Question: I am trying to highlight ranges or areas of a graph in Google Chart api. I need both lines and areas. I found documentation for it in the deprecated version of Google Chart with static images (<URL>, but I can't find any documentation on how to do it in the new version. This is what i'm trying to achieve:

Thanks!
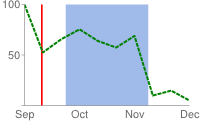
Answer: You need to use a ComboChart to get multiple different types of series into one chart. You need an "area" series to get the colored area. There are a few different ways to get a vertical line, but given that you're already going to have to use a ComboChart to make the colored area, you might as well use the same technique to draw the vertical line. Here's some sample code that creates a chart like this:
'''
function drawChart() {
var data = new google.visualization.DataTable();
data.addColumn('number', 'X');
data.addColumn('number', 'Y');
data.addColumn('number', 'Area');
data.addColumn('number', 'Vertical Line');
data.addRows([
[1, 5, null, null],
[2, 4, null, null],
[3, 6, null, null],
[4, 2, null, null],
[5, 2, null, null],
[6, 5, null, null],
[7, 8, null, null],
[8, 9, null, null],
[9, 3, null, null],
[10, 6, null, null],
// add data for the area background
// start of area:
[5, null, 0, null], // make sure the bottom value here is as low or lower than the min value you want your chart's y-axis to show
[5, null, 10, null], // make sure the top value here is as high or higher than the max value you want your chart's y-axis to show
// end of area:
[8, null, 10, null], // use the same max value as the start
[8, null, 0, null], // use the same min value as the start
// add data for line:
[3, null, null, 0], // use the same min value as the area
[3, null, null, 10] // use the same max value as the area
]);
var chart = new google.visualization.ComboChart(document.getElementById('chart_div'));
chart.draw(data, {
height: 400,
width: 600,
series: {
0: {
type: 'line'
},
1: {
// area series
type: 'area',
enableInteractivity: false,
lineWidth: 0
},
2: {
// vertical line series
type: 'line',
enableInteractivity: false
}
},
vAxis: {
viewWindow: {
// you may want to set min/max here, depending on your data and the min/max used for your area and vertical line series
}
}
});
}
google.load('visualization', '1', {packages: ['corechart'], callback: drawChart});
'''
See it working: <URL>